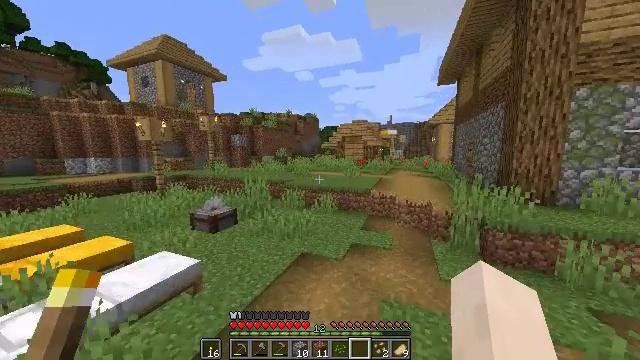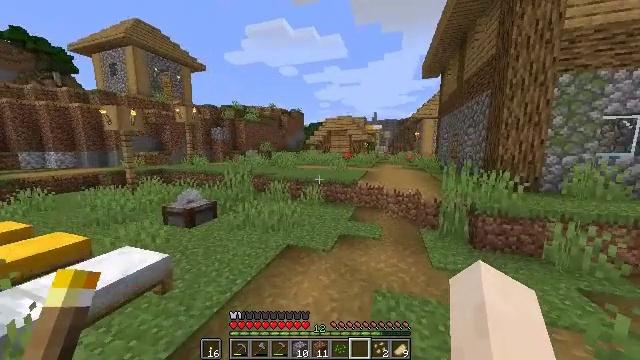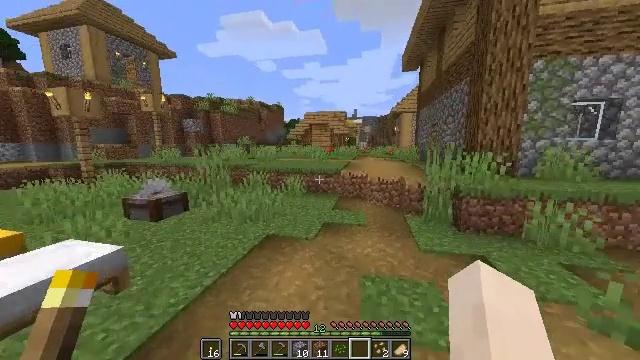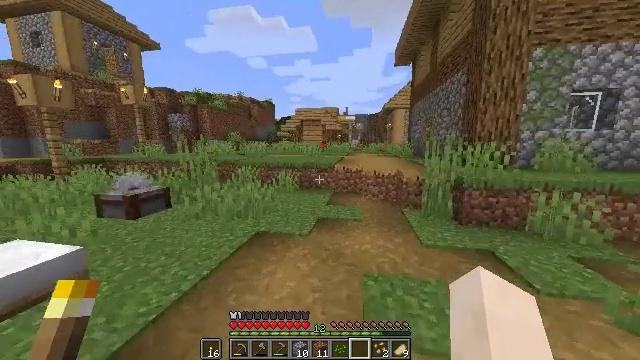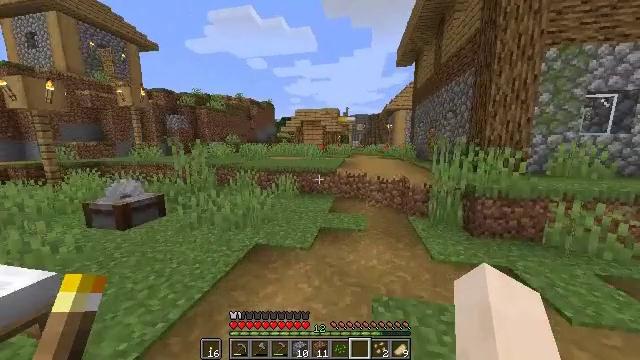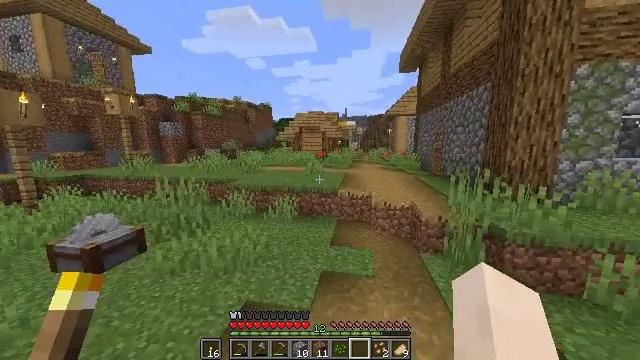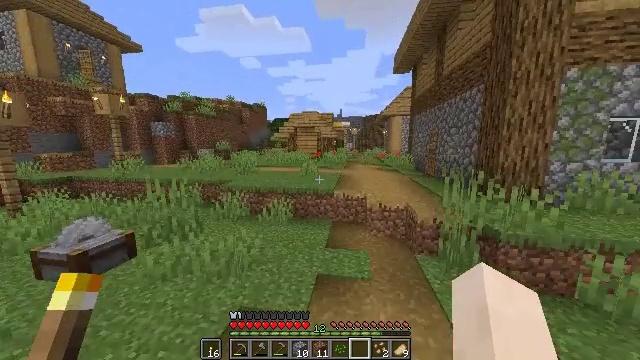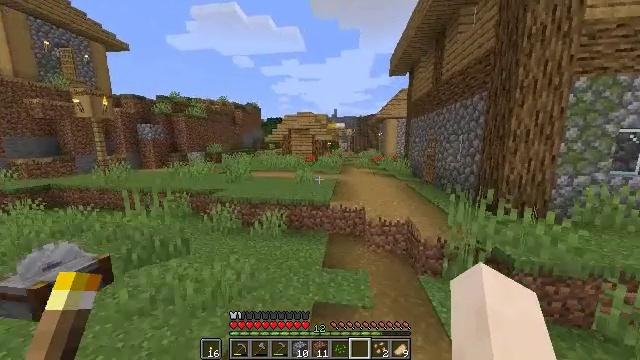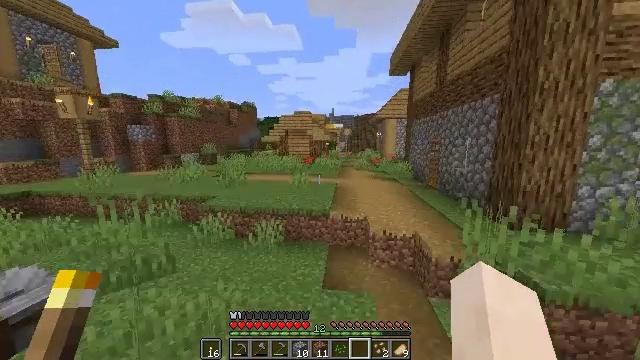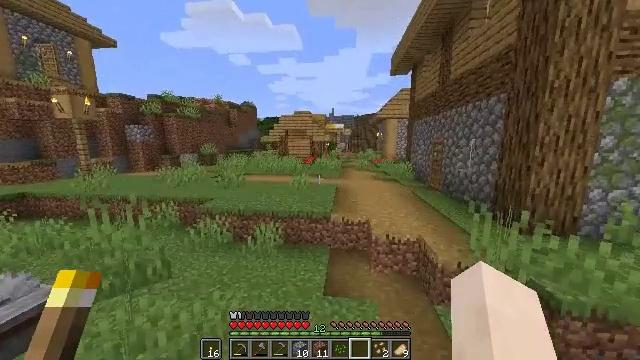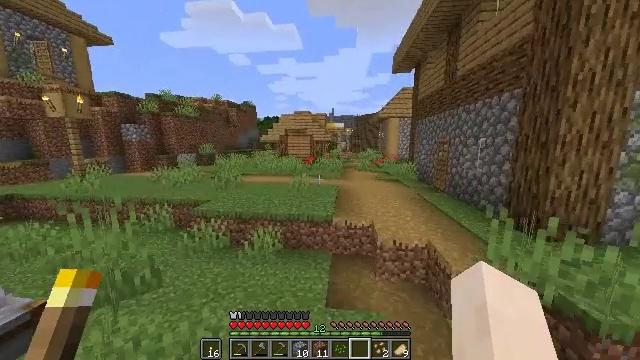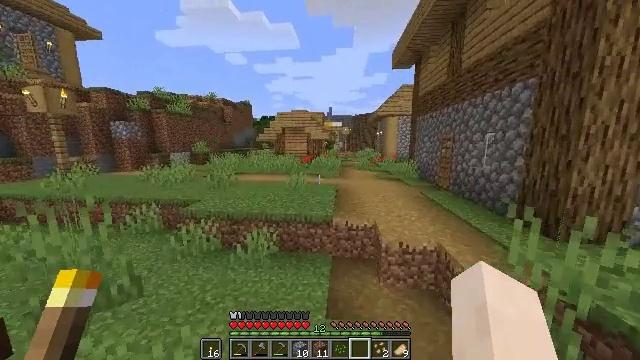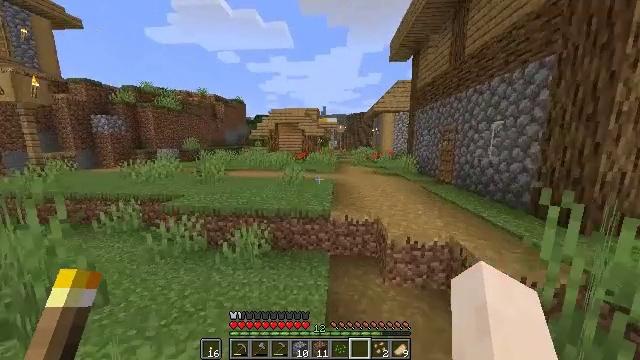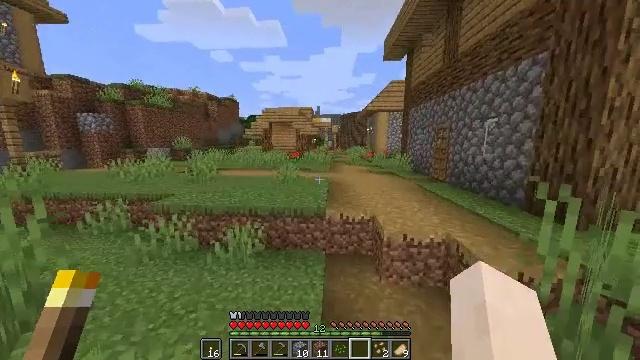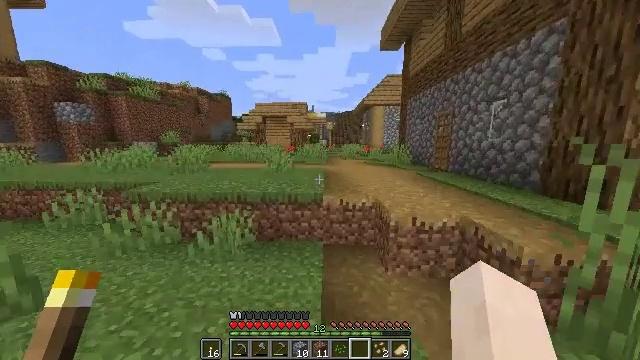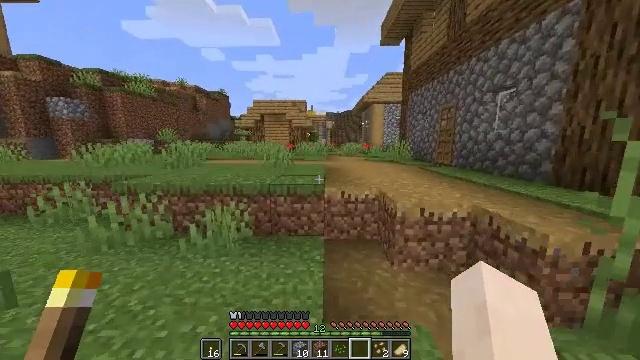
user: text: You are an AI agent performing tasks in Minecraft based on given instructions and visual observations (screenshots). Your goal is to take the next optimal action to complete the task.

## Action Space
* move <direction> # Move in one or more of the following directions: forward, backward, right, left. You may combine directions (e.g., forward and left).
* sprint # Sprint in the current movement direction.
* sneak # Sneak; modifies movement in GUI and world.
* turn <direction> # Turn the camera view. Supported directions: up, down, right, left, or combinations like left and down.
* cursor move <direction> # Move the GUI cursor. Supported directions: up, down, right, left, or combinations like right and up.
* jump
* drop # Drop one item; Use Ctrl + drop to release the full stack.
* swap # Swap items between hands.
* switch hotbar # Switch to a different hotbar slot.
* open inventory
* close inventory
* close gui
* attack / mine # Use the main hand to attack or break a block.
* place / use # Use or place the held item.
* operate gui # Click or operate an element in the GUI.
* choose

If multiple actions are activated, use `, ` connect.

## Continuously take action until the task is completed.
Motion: motion action
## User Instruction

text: Mine potatoes from the farmland.
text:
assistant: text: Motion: move forward, sprint, turn right, jump
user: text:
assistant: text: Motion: move forward, sprint, turn right, jump
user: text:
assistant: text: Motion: move forward, sprint, turn right, jump
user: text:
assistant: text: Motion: move forward, sprint, jump
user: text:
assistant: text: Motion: move forward, sprint, jump
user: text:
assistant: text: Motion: move forward, sprint, turn right, jump
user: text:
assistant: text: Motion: move forward, sprint, turn right, jump
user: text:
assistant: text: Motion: move forward, sprint, jump
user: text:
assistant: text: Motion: move forward, sprint
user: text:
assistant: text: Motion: move forward, sprint
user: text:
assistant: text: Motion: move forward, sprint
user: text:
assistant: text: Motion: move forward, sprint, turn right
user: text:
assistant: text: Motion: move forward, sprint, turn right
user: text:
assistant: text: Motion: move forward, sprint, turn right
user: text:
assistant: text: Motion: move forward, sprint
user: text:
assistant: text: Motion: move forward, sprint
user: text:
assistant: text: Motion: move forward, sprint
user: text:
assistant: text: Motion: move forward, sprint
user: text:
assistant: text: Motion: move forward, sprint
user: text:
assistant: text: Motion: move forward, sprint
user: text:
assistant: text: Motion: move forward, sprint, jump
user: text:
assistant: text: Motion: move forward and move right, sprint, jump
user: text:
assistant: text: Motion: move forward and move right, sprint, jump
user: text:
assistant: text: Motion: move forward and move right, sprint, jump
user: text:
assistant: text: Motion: move forward and move right, sprint, jump
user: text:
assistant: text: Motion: move forward, sprint, jump
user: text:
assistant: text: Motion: move forward, sprint, jump
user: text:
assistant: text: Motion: move forward, sprint, jump
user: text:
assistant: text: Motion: move forward, sprint, jump
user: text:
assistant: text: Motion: move forward, sprint, jump